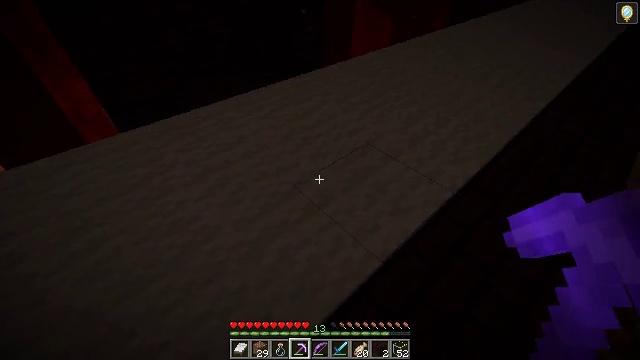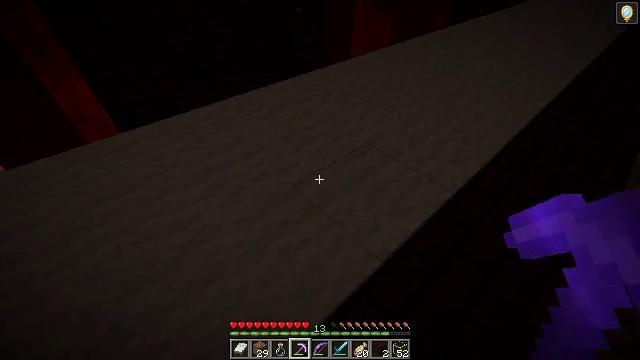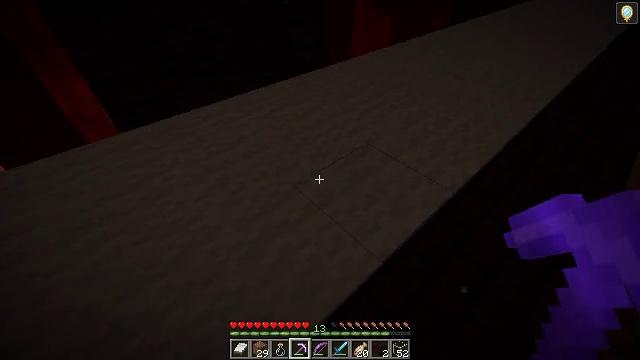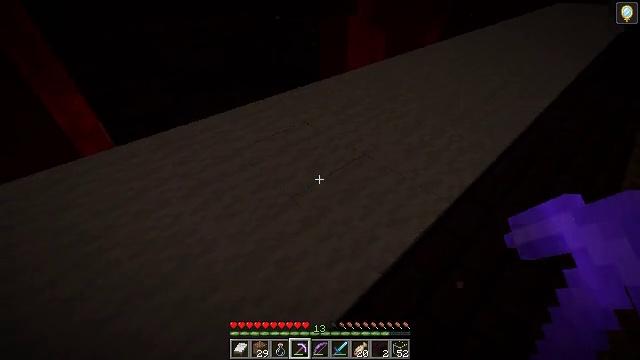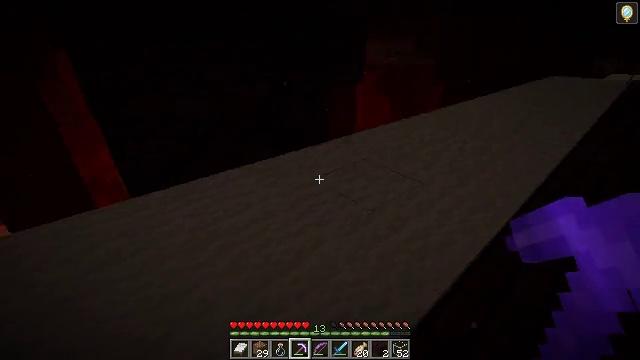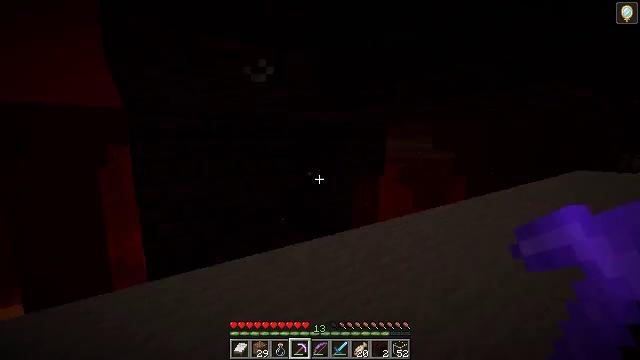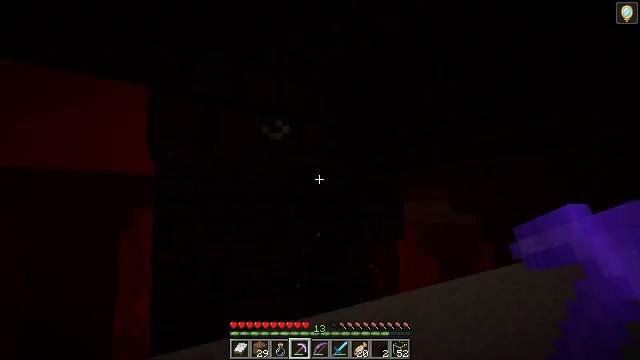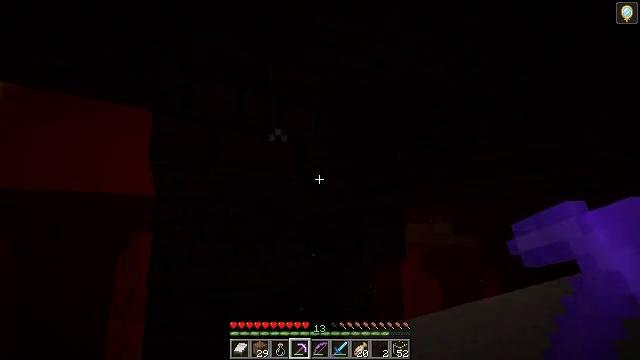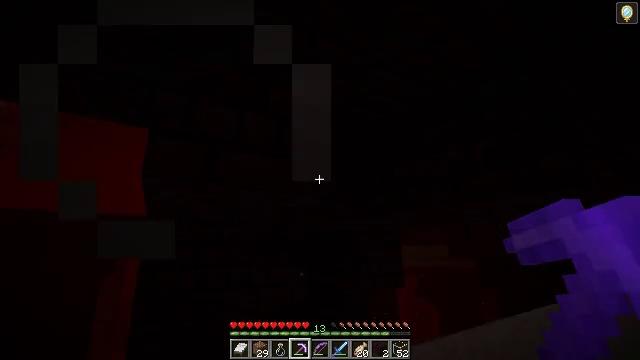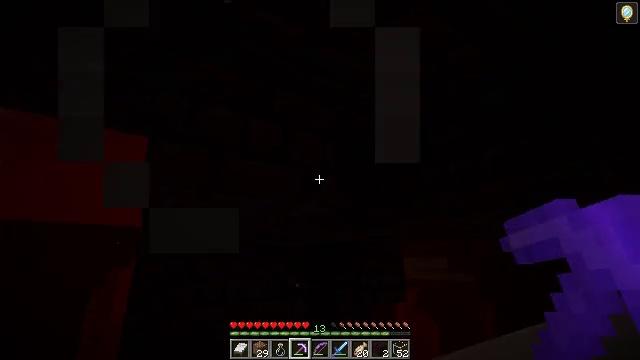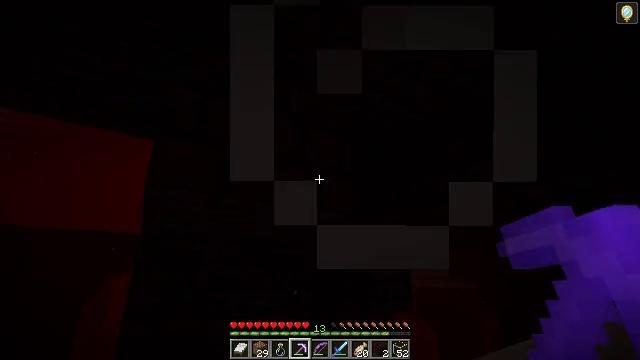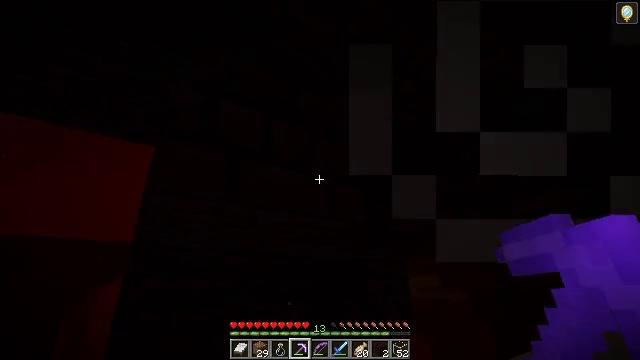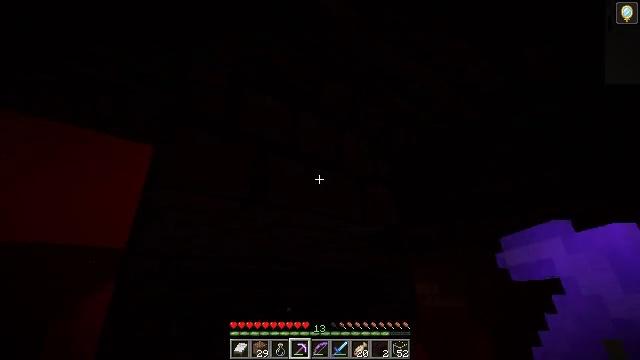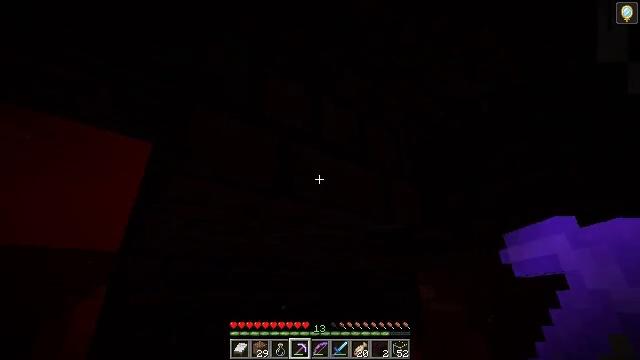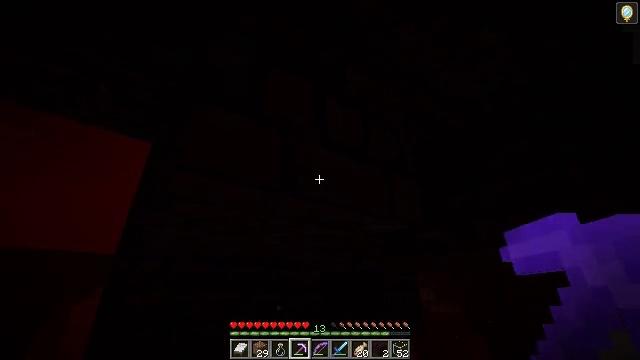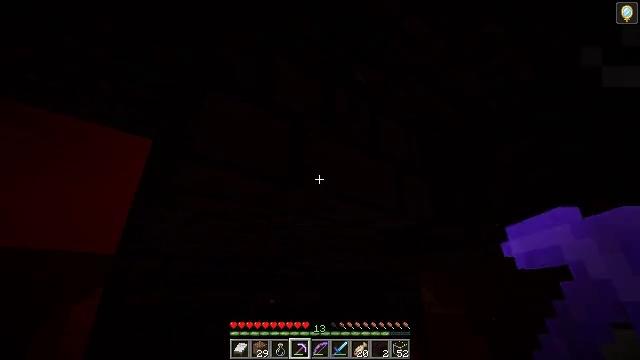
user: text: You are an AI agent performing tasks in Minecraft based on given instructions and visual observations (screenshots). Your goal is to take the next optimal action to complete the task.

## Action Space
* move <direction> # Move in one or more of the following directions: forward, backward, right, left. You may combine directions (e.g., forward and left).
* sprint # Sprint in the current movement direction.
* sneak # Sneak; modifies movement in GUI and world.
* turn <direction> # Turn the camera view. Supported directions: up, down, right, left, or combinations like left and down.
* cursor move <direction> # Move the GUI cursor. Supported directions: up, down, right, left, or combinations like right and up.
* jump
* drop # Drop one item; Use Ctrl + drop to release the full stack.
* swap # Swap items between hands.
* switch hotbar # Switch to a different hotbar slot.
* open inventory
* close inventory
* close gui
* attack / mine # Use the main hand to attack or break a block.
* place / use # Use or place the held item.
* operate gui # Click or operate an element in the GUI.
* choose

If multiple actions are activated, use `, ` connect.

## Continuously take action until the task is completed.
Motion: motion action
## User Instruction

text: Gather some nether bricks.
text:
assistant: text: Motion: no_op
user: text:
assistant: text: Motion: no_op
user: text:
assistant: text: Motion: turn up
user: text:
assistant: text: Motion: turn left and up
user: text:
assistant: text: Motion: turn left and up
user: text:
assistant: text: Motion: turn left and up
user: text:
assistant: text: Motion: turn up
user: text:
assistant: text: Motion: move forward and move left, turn right and up
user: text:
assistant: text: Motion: move forward and move left, turn up
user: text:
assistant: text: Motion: move forward and move left, turn up
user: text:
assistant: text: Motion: move forward and move left, turn right and up
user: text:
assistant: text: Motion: turn right and up
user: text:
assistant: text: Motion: no_op
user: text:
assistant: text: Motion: no_op
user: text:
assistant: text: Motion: attack / mine
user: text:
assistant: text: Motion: attack / mine
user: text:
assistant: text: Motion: attack / mine
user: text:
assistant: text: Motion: attack / mine
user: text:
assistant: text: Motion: attack / mine
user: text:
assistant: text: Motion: attack / mine
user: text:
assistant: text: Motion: no_op